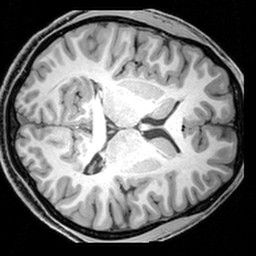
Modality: T1w
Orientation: axial
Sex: male
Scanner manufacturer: siemens
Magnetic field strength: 3 T
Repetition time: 1.9 s
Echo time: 0.00397 s